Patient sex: M
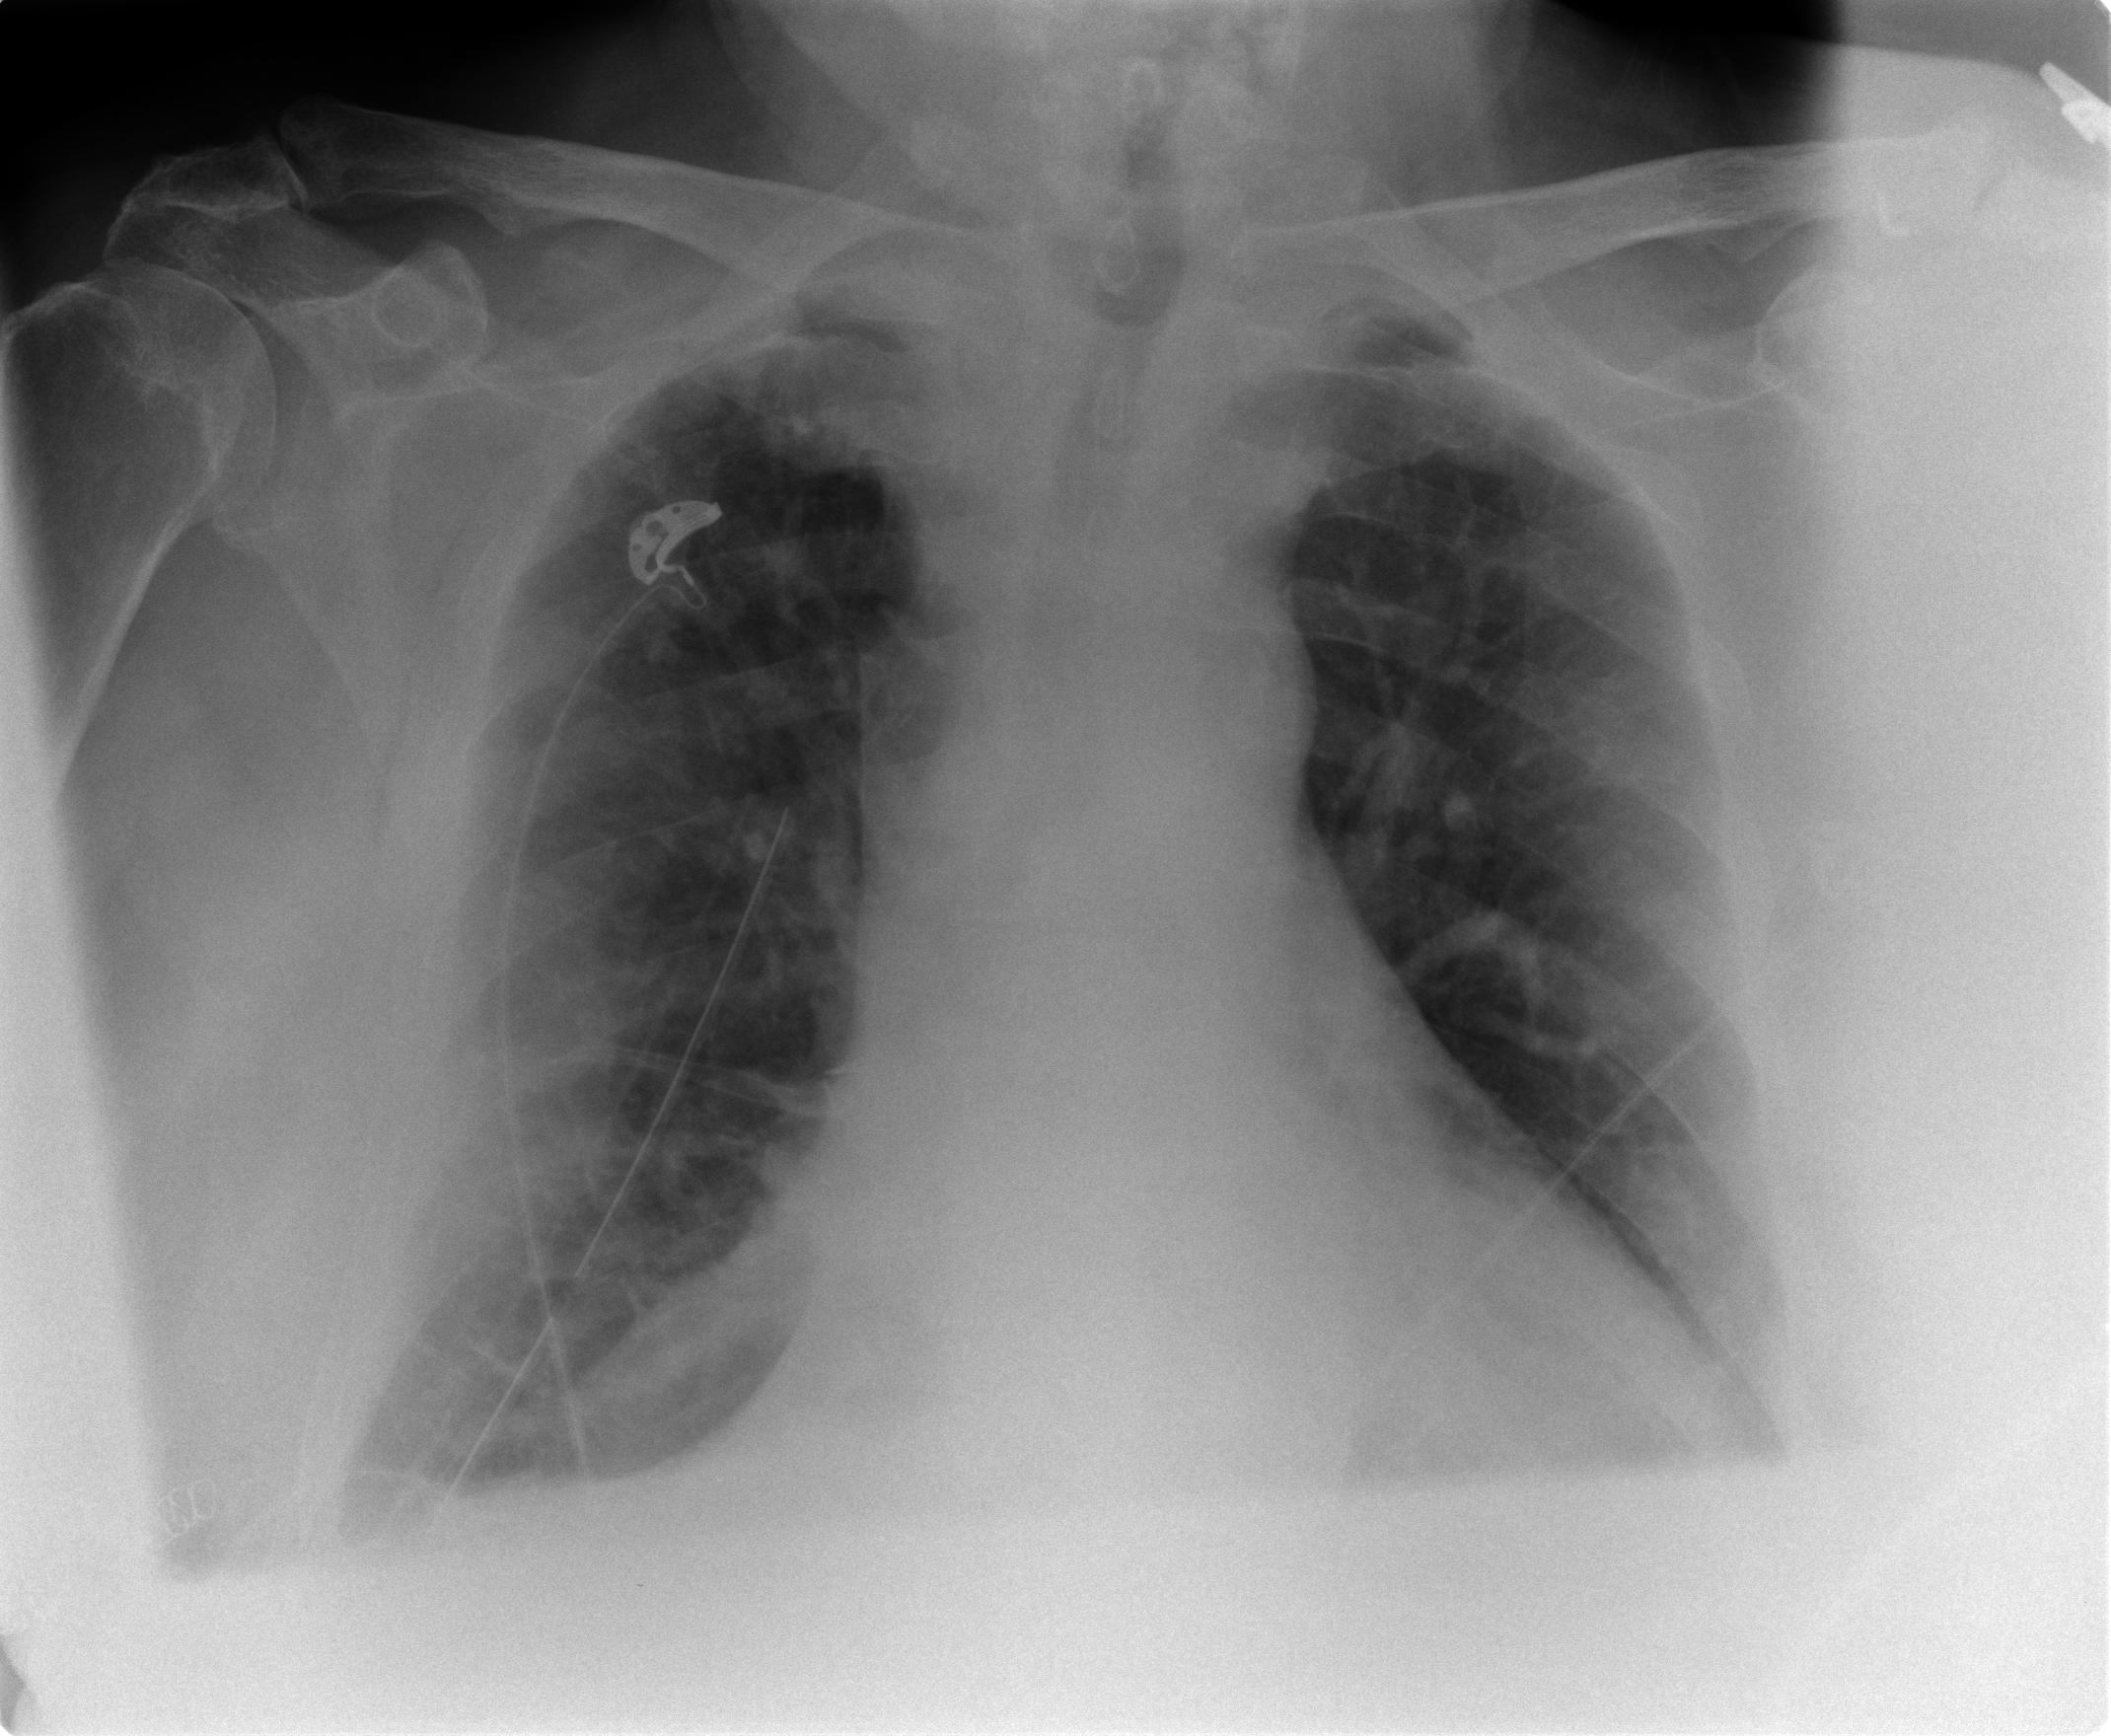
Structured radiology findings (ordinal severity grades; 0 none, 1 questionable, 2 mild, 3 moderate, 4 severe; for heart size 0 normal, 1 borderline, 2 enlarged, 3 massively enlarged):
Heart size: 0
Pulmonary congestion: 0
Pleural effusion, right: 1
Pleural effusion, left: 0
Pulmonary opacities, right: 0
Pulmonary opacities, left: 0
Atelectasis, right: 2
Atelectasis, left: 2